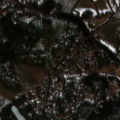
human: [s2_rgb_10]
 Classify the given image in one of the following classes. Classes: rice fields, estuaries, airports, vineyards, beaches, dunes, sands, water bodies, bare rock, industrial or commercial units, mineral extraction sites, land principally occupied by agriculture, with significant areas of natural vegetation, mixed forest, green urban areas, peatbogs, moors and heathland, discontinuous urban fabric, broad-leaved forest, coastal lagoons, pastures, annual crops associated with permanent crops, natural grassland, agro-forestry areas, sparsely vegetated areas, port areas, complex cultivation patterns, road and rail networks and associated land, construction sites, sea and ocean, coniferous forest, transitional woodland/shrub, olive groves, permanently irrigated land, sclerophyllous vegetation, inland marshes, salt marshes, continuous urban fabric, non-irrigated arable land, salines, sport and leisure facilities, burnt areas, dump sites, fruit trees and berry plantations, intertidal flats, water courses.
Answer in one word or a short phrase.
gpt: discontinuous urban fabric, coniferous forest, mixed forest, transitional woodland/shrub